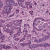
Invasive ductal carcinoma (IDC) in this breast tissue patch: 1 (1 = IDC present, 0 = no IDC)